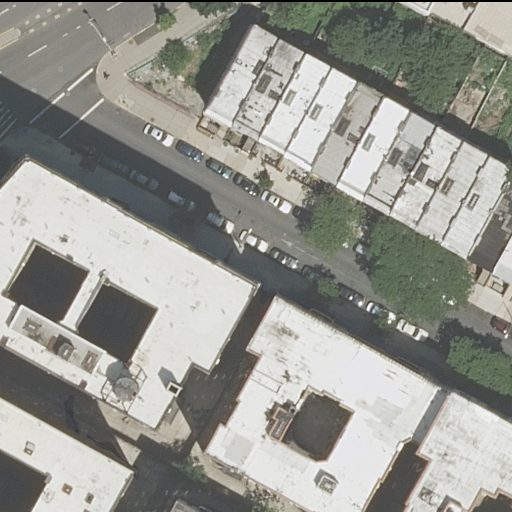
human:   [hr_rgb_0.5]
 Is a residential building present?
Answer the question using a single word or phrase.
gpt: yes

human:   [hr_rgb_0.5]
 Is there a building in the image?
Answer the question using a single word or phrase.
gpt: yes

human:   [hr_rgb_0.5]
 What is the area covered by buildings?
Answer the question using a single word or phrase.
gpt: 3238m2

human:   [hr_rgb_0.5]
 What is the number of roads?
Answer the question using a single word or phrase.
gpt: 2

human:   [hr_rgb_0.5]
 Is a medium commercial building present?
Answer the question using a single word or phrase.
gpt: no

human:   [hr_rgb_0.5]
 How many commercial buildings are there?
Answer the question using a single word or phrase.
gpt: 0

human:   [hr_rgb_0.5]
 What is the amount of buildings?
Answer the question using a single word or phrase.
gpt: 18

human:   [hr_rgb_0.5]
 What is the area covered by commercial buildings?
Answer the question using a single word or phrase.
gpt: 0m2

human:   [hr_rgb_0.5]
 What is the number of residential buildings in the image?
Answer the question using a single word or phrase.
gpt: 18

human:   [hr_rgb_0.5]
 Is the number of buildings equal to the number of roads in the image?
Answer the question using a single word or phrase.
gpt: no

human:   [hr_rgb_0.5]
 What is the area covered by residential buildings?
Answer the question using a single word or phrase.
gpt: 3238m2

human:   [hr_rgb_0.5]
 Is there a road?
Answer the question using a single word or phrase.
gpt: yes

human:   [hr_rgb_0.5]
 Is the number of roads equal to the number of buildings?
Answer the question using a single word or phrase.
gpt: no

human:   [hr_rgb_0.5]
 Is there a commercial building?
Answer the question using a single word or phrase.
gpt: no

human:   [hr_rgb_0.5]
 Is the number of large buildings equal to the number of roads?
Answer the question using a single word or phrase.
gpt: no

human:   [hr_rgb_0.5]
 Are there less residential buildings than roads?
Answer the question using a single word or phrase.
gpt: no

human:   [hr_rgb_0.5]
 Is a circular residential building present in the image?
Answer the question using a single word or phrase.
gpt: no

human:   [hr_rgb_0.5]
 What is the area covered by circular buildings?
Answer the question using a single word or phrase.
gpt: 0m2

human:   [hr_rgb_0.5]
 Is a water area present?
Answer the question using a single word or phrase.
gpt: no

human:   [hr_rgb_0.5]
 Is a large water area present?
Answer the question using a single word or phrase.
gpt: no

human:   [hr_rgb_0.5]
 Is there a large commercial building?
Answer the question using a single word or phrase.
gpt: no

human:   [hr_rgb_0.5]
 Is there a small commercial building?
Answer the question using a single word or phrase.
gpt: no

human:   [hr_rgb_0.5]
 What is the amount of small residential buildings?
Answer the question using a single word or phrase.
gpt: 4

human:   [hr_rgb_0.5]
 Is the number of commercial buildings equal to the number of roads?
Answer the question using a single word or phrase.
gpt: no

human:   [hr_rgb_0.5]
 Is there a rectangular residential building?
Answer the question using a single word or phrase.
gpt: yes

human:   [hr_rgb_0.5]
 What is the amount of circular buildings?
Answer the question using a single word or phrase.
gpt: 0

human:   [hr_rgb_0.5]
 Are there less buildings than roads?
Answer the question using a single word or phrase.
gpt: no

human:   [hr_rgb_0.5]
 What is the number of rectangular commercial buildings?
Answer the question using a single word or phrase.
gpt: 0

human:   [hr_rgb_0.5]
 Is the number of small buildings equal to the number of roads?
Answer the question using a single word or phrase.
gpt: no

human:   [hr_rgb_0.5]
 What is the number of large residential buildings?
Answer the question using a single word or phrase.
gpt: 1

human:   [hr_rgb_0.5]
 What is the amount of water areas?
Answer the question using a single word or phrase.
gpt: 0

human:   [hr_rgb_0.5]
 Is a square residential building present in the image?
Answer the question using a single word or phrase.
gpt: no

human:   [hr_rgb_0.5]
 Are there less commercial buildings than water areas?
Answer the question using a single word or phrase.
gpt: no

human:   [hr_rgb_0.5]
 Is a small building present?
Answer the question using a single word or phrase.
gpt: yes

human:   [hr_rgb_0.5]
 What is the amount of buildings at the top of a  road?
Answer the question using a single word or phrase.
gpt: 7

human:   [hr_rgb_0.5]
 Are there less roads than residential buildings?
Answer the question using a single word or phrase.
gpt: yes

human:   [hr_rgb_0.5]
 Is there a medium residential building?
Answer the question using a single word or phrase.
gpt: yes

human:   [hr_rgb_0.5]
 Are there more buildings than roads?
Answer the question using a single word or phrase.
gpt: yes

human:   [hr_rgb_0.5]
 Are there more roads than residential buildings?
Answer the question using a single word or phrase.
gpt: no

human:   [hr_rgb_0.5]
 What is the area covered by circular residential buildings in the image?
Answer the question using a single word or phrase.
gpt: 0m2

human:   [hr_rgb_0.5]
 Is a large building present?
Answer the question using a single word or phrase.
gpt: yes

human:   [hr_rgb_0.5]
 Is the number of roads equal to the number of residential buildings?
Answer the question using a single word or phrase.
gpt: no

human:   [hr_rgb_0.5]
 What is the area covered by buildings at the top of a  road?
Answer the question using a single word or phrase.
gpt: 694m2

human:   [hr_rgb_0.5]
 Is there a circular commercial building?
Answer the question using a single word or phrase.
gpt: no

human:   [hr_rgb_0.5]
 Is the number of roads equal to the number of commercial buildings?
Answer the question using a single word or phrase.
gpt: no

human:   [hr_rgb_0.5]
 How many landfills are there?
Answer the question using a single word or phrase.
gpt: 0

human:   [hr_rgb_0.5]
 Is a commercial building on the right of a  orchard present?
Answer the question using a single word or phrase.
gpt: no

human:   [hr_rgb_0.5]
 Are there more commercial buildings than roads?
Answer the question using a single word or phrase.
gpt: no

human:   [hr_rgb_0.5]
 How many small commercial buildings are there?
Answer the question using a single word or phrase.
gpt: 0

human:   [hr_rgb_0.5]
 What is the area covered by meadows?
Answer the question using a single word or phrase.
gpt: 0m2

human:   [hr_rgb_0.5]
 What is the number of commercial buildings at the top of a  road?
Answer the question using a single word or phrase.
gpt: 0

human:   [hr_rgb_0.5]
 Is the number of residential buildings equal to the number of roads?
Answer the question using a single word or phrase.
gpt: no

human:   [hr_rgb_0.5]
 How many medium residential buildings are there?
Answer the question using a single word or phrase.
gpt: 13

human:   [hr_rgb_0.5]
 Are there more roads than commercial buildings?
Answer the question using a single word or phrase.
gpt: yes

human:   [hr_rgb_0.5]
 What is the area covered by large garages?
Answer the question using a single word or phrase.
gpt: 0m2

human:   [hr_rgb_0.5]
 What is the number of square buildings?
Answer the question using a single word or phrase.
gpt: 0

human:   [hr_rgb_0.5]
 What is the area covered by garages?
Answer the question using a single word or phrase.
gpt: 0m2

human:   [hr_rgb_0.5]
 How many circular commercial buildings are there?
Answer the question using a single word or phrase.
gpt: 0

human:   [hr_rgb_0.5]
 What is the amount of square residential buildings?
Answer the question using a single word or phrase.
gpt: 0

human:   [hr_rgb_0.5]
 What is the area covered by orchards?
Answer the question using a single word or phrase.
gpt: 0m2

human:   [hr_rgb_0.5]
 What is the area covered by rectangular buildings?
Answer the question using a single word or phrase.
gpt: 1879m2

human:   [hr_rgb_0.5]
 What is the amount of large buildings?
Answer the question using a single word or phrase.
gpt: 1

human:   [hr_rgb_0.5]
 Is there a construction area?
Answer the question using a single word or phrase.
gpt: no

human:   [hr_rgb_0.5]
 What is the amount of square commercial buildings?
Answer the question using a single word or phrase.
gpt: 0